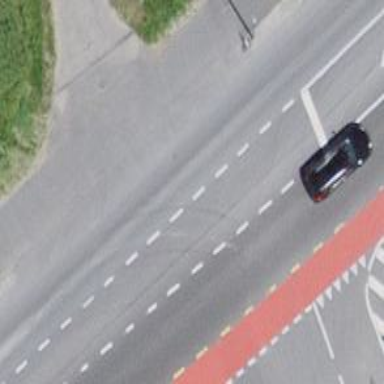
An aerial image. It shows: Secondary road with asphalt surface and cycle track on the left.